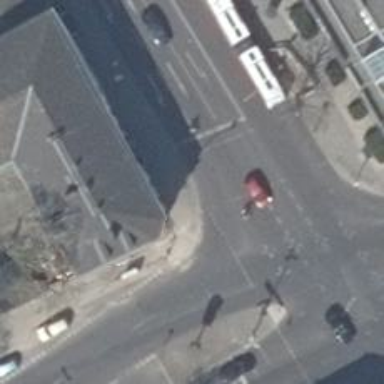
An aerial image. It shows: Pub.